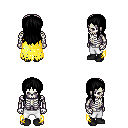
a pixel art fantasy rpg character, male body template, skeleton, yellow tattered cape, white pants, black unkempt hairstyle, black shoes, four views (front, back, left, right), 2x2 character sprite sheet, small pixel art, hard edges, no anti-aliasing